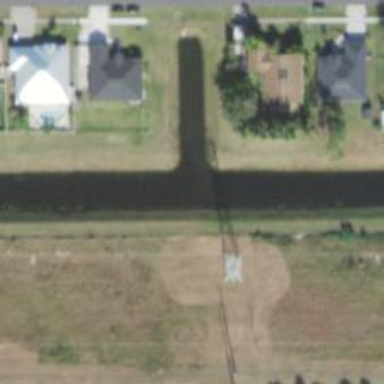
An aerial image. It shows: Canal.